Question: I have an existing application that displays the ship track information using jmonkeyengine as shown in the image. I have the track data (long and lat etc). I am wondering how to show the ship track with the data I've using worldwind.
The green points are the geo cordinates and the blue image is the ship in the image.
One of the person on worldwind forum mentioned "Converting your data to KML would be the easiest way to display it in WW." I am not sure how to get started with that process either. I googled but couldn't find anything. I am new to all this so any help is appreciated.

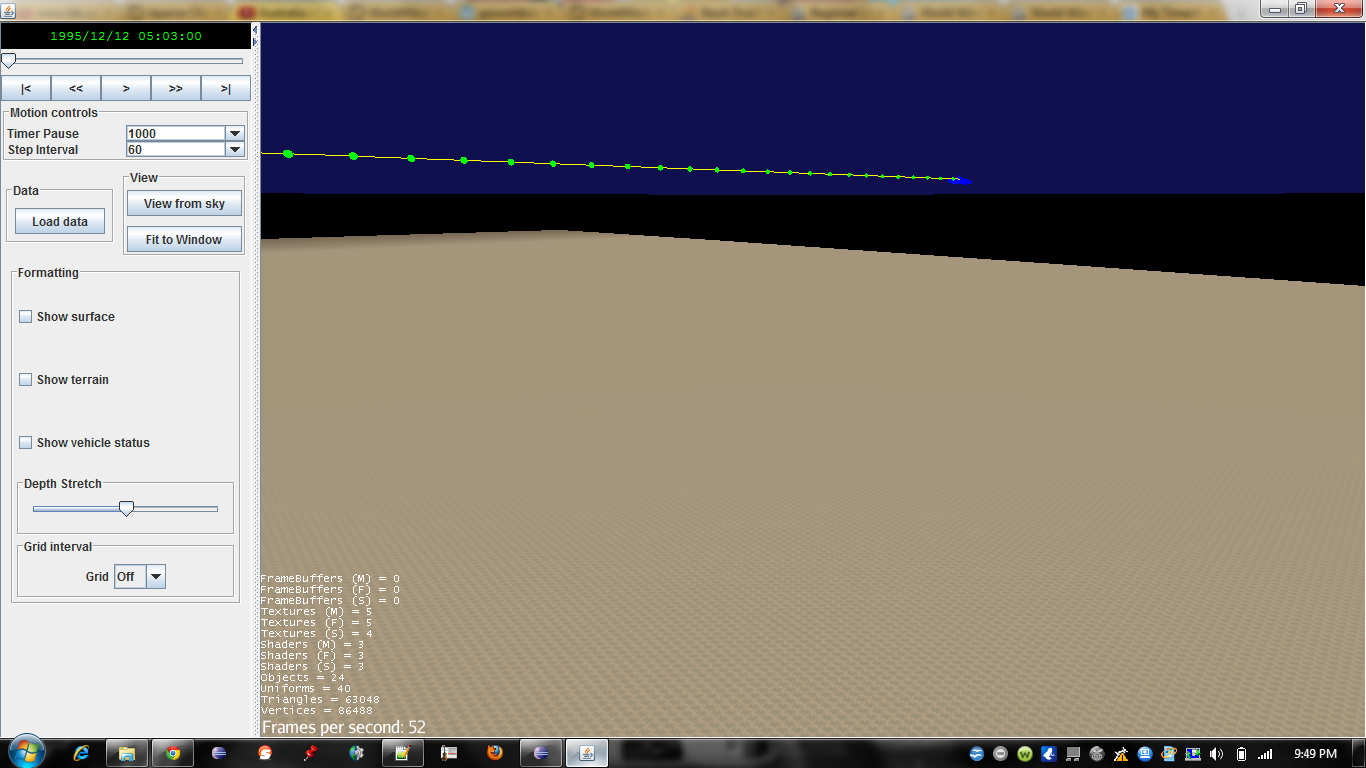
Answer: After going through the examples in the worldwind source, I realized they are using raw api's to create the KML document (KmlRoot). This doesn't work for me so I started using <URL> as it provides a fluent interface on top of KML standard. Thanks to @MarkJ.